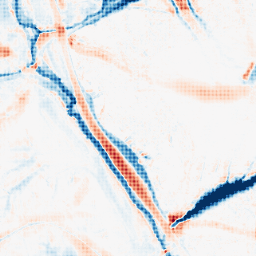
Category: morphological
Decomposition family: morphological_ellipse
Decomposition parameters: operation: average
width: 30
height: 30
Upsampling method: sinc_hamming
Upsampling parameters: scale: 8
kernel_size: 8
Upsampling scale: 8